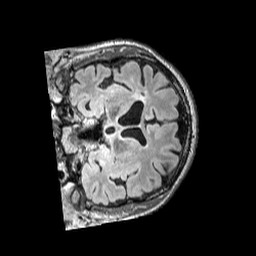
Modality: FLAIR
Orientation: coronal
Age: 64
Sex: male
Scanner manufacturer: siemens
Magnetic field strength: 3 T
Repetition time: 5 s
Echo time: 0.387 s